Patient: sex M, age 60
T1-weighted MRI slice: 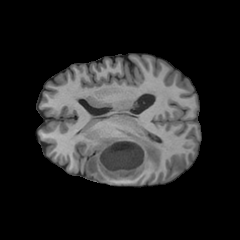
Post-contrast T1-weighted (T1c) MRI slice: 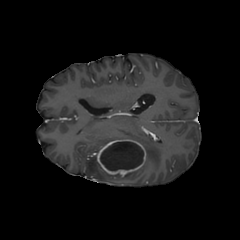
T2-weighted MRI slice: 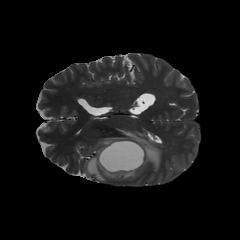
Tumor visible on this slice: yes
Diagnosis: Glioblastoma, IDH-wildtype
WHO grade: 4